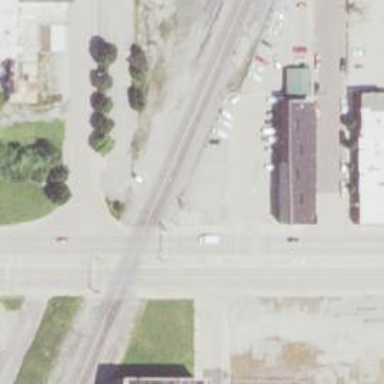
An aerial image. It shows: Railway crossing.